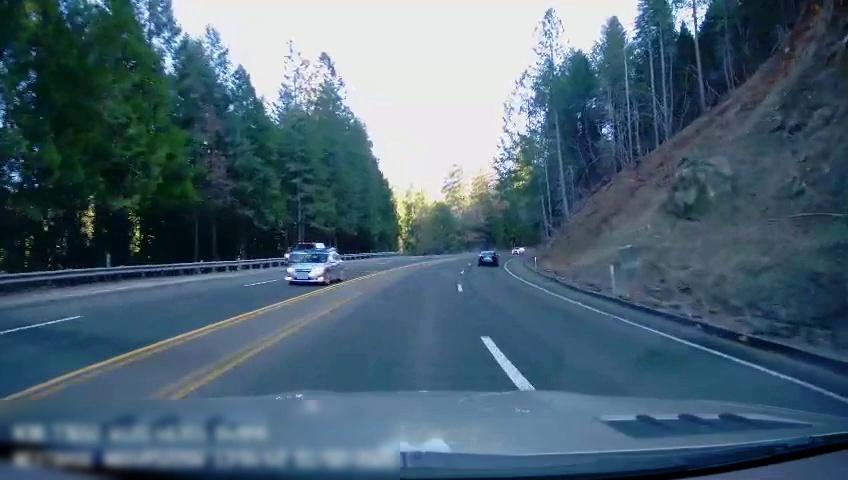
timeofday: Day
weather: Sunny
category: Drivable Space
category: Vehicles | SUV
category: Vehicles | Car
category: Vehicles | Car
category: Vehicles | SUV
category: Lanes | Opposite Lane
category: Lanes | Alternate Lane
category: Lanes | Current Lane
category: Lanes | Opposite Lane
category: Lanes | Current Lane
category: Lanes | Alternate Lane
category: Lanes | Opposite Lane